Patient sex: F
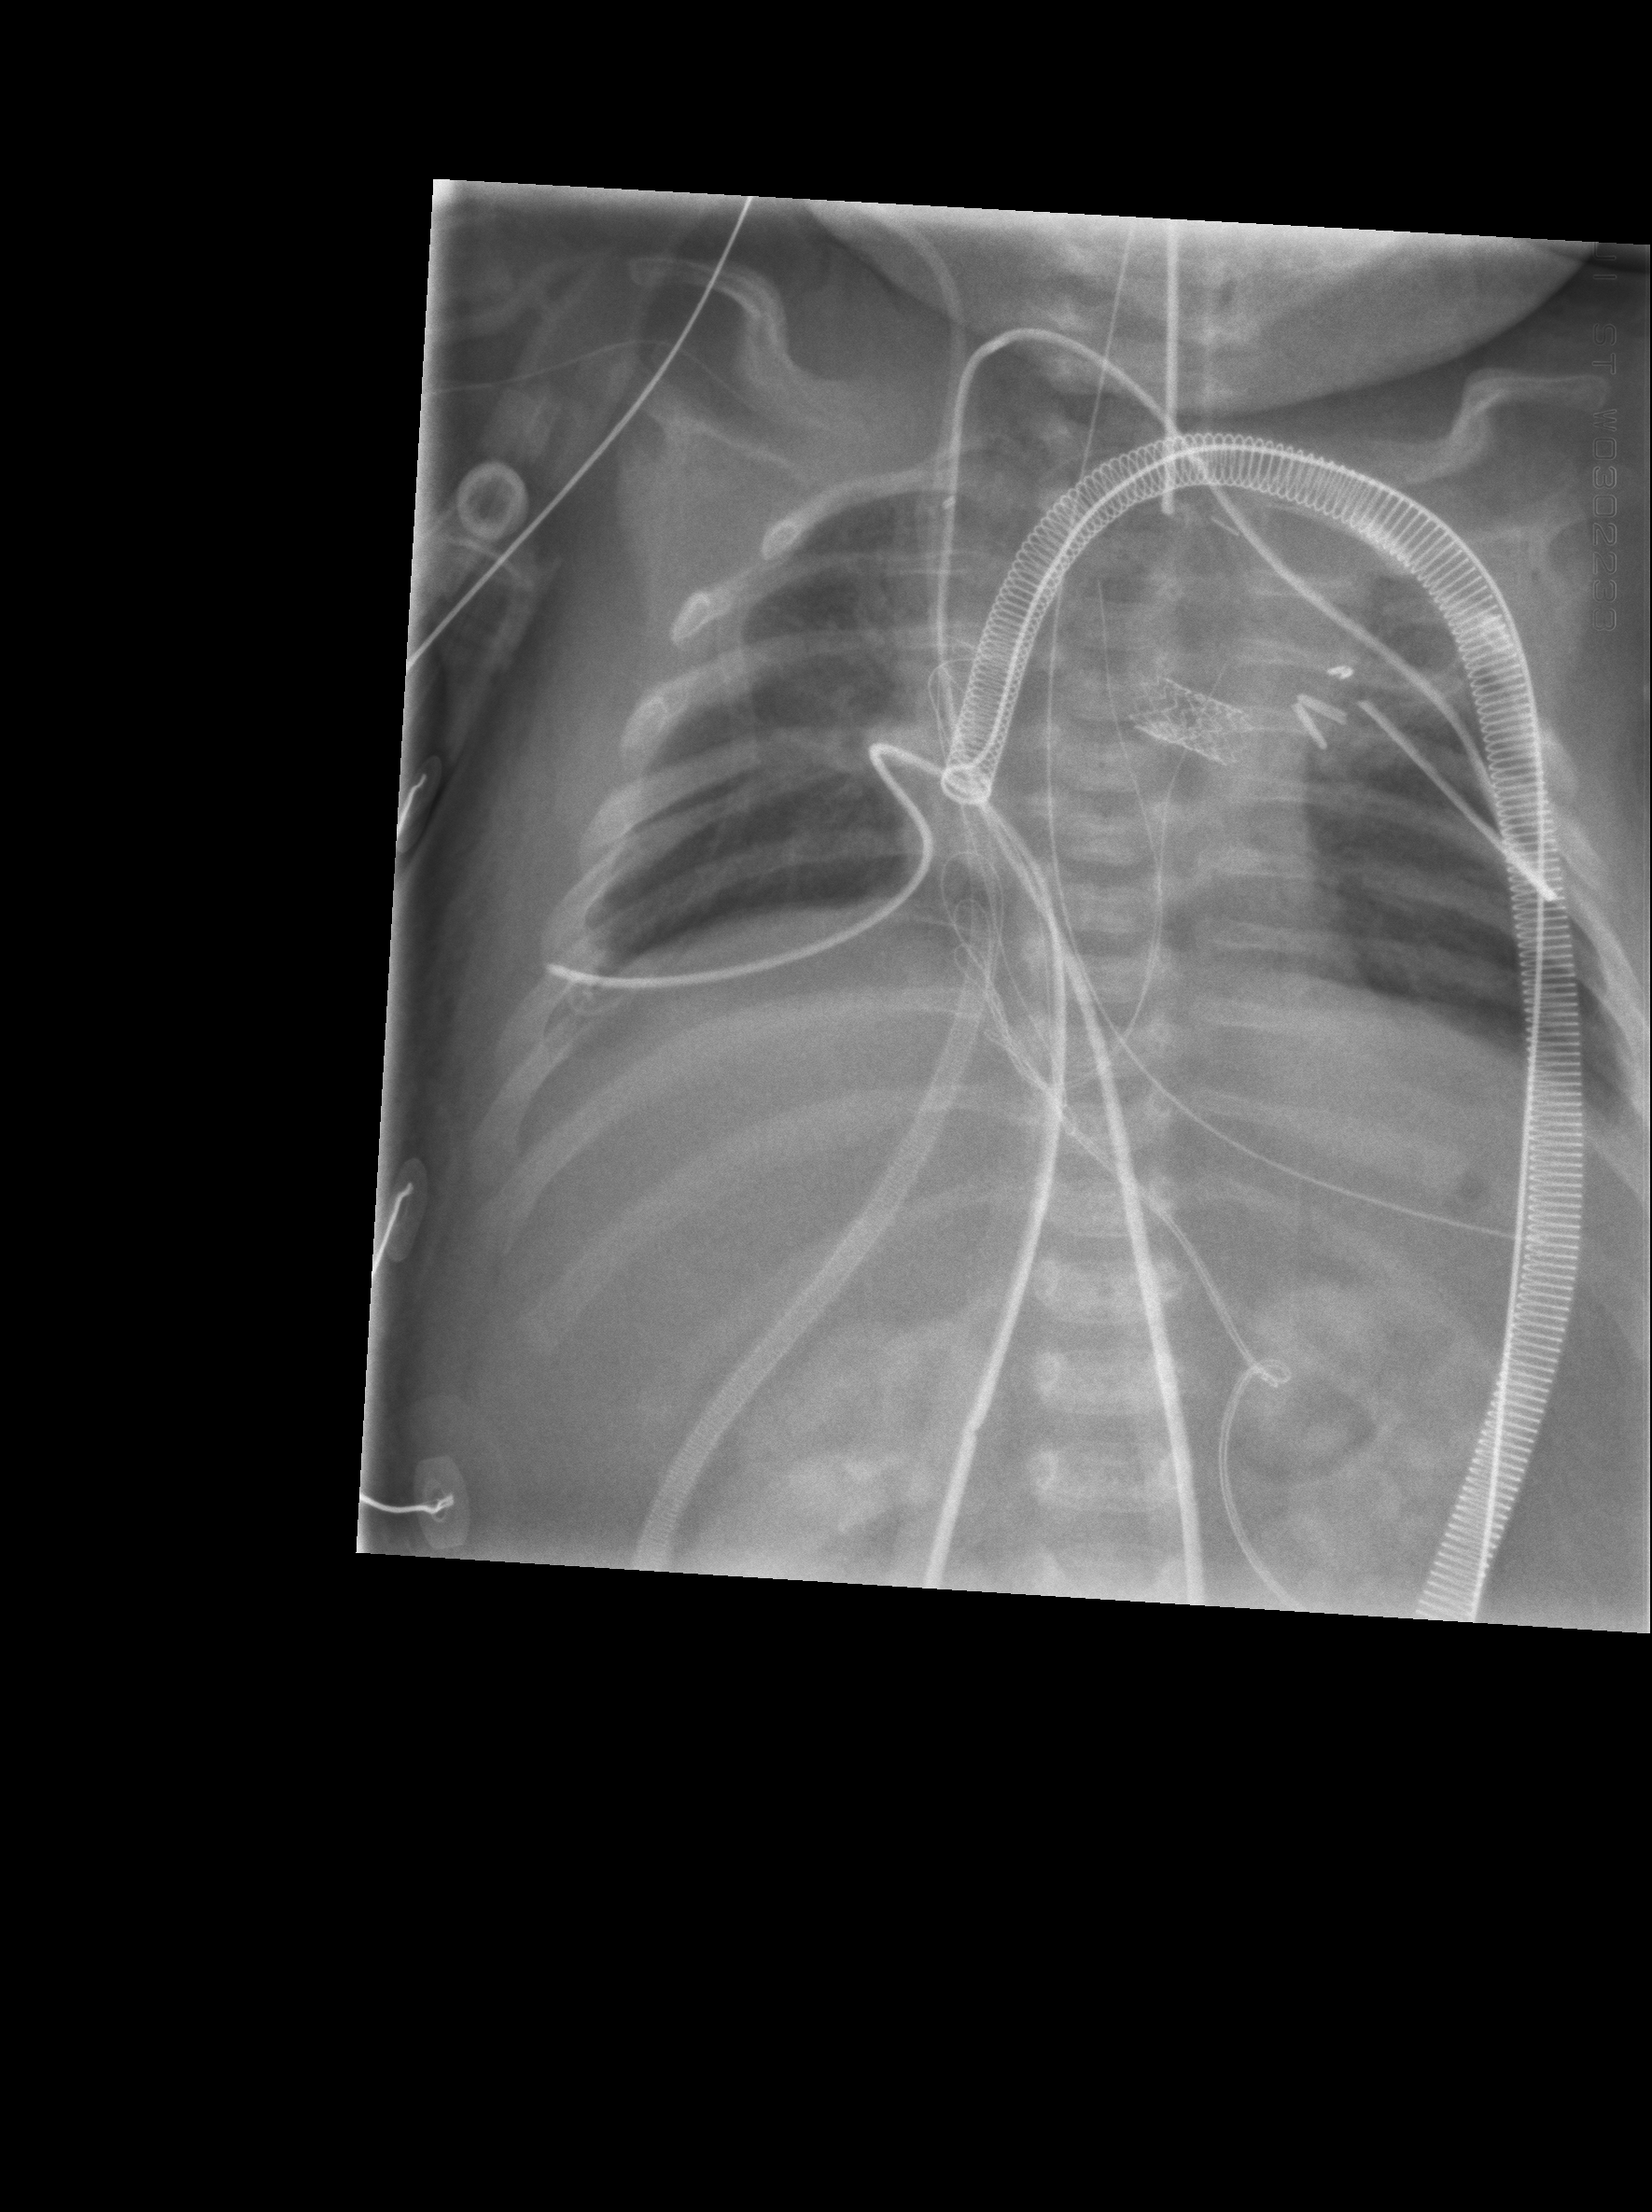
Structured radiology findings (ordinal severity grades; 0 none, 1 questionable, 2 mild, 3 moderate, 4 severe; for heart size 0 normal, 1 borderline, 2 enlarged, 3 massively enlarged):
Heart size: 0
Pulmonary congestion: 1
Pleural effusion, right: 0
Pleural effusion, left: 0
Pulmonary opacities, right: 0
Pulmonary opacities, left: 0
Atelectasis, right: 0
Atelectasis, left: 0